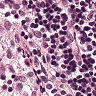
Metastatic tissue present: no